Question: I am programmatically setting creating views based on results I am getting back from the backend. But the screen remains blank. I don't understand what I am doing wrong given that my Log is telling me that the resultPlane view does have children.
This is what the screen looks like:

This is where I am getting LinearLayout from the screen to populate with TextView children
'''
LinearLayout resultsPlane = findViewById(R.id.resultsPlane);
resultsPlane.invalidate();
resultsPlane = displayResults(resultsObject, resultsPlane);
resultsPlane.requestLayout();
Log.i("Child Count","" + resultsPlane.getChildCount());
'''
Here is the code from the "displayResults" method
'''
private LinearLayout displayResults(JSONObject resultsObject, LinearLayout resultsLinear) {
try {
JSONArray resultsArray = resultsObject.getJSONArray("Results");
for(int count = 0; count < resultsArray.length(); count++){
//Constraint Layout to contain all results
//ConstraintLayout resultView = new ConstraintLayout(getApplicationContext());
JSONObject result = resultsArray.getJSONObject(count);
//Set ID
//resultView.setId(count);
//Set Service Name
String serviceName = result.getString("Name");
TextView service = new TextView(getApplicationContext());
service.setId(count);
service.setText(serviceName);
service.setWidth(ActionBar.LayoutParams.WRAP_CONTENT);
service.setHeight(ActionBar.LayoutParams.WRAP_CONTENT);
service.setTextColor(Color.WHITE);
//resultView.addView(service);
//Add Layout to Linear Layout
resultsLinear.addView(service);
}
} catch (JSONException e) {
e.printStackTrace();
}
return resultsLinear;
}
'''
Can anyone see what I am missing? Thanks!
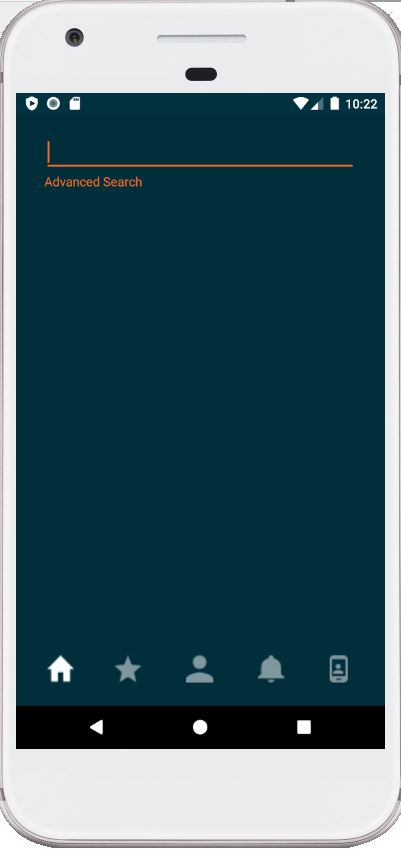
Answer: It may be the lack of 'LayoutParam' on the 'TextView's. Try calling 'service.setLayoutParams(new LinearLayout.LayoutParams(ViewGroup.LayoutParams.WRAP_CONTENT, ViewGroup.LayoutParams.WRAP_CONTENT))' instead of setting via 'setWidth' and 'setHeight'